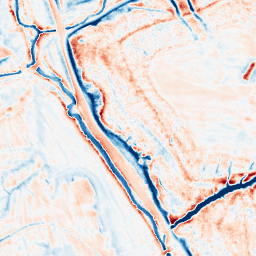
Category: edge_preserving
Decomposition family: anisotropic_diffusion
Decomposition parameters: iterations: 50
kappa: 100
gamma: 0.15
Upsampling method: bspline
Upsampling parameters: scale: 2
Upsampling scale: 2